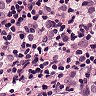
Metastatic tissue present: yes